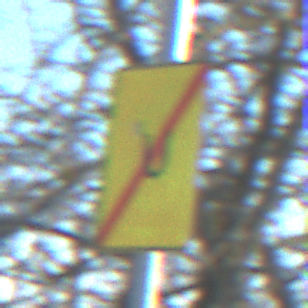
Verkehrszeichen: EndeUmleitung
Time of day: MorningAfternoon
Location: Outdoor (Nature)
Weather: Clear
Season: NotSpecified
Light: Natural